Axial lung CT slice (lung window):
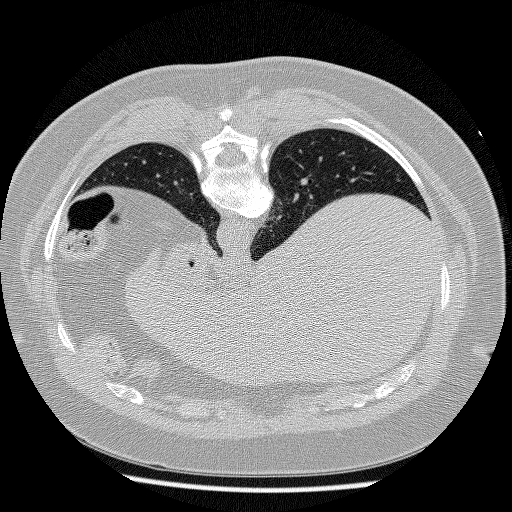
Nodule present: no